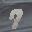
Label: 7